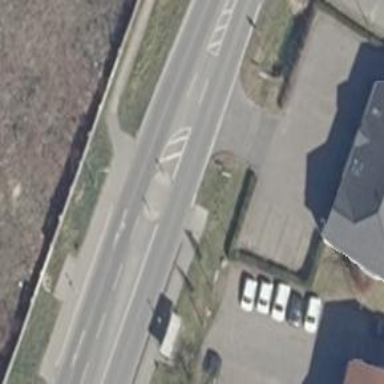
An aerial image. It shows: Uncontrolled crossing on footway with pedestrian island.